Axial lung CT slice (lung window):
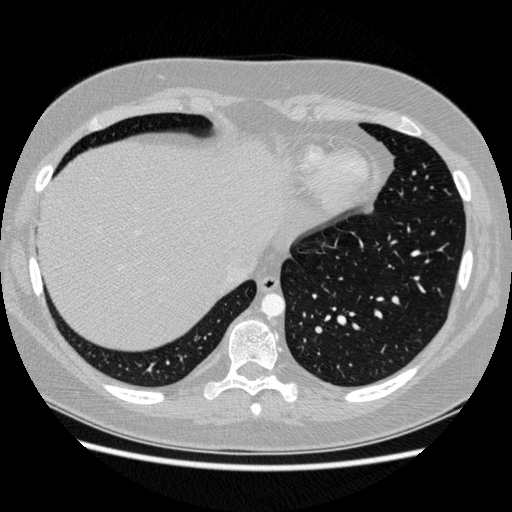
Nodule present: no